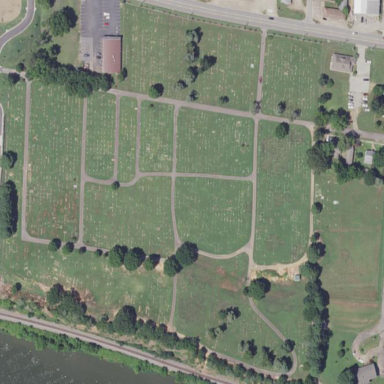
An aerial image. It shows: Cemetery.